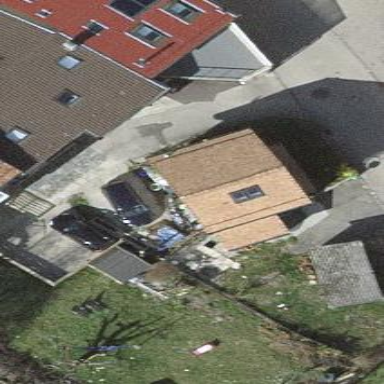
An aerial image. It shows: Simple house.